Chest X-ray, AP view. Patient: 37 years old, sex M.
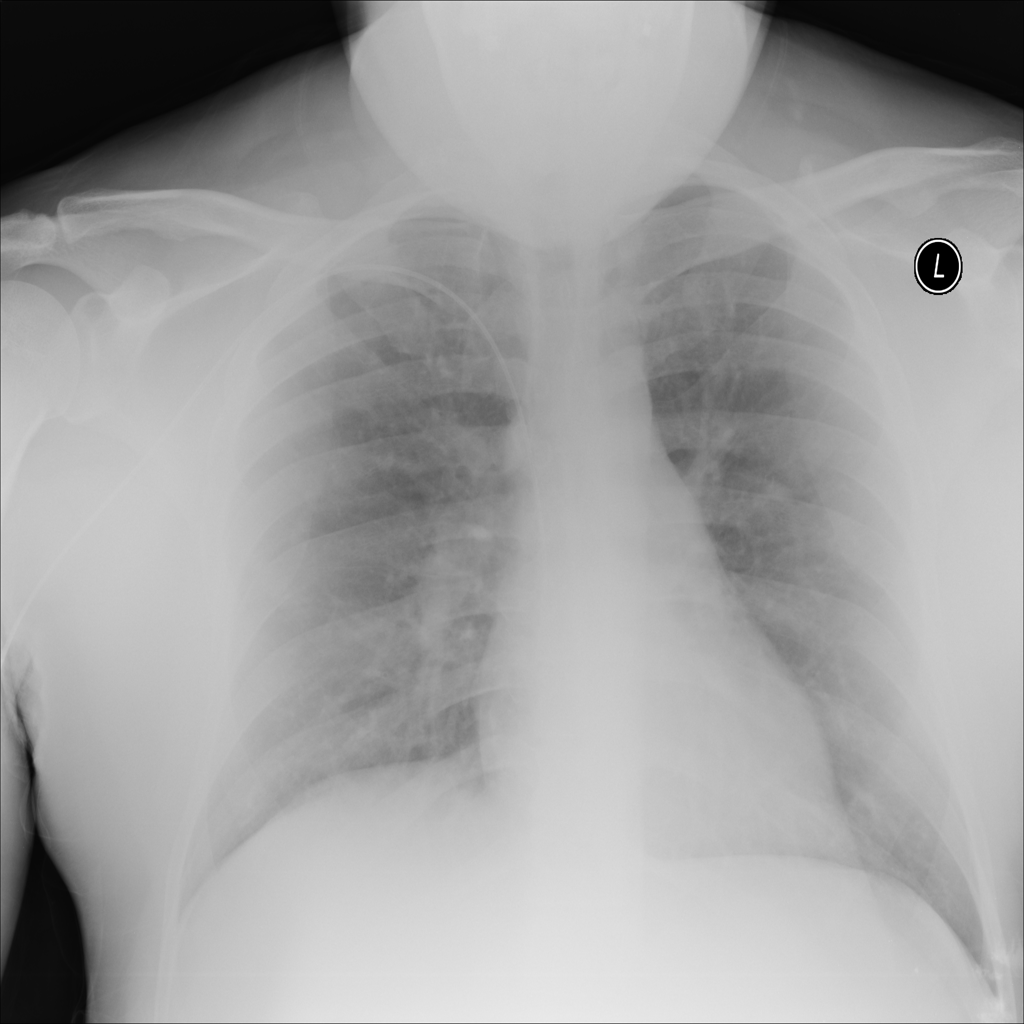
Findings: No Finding